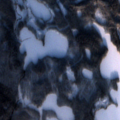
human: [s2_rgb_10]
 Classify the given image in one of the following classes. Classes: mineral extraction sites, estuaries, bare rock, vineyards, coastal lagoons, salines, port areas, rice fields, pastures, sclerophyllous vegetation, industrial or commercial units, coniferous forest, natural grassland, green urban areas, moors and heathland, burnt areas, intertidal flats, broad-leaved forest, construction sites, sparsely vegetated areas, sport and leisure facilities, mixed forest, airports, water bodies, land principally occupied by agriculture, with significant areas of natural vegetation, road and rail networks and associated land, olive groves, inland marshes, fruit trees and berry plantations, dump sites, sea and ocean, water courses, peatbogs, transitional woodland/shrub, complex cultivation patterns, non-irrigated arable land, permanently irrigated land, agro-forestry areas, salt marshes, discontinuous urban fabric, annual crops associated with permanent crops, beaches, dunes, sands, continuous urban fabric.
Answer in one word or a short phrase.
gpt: coniferous forest, mixed forest, water bodies